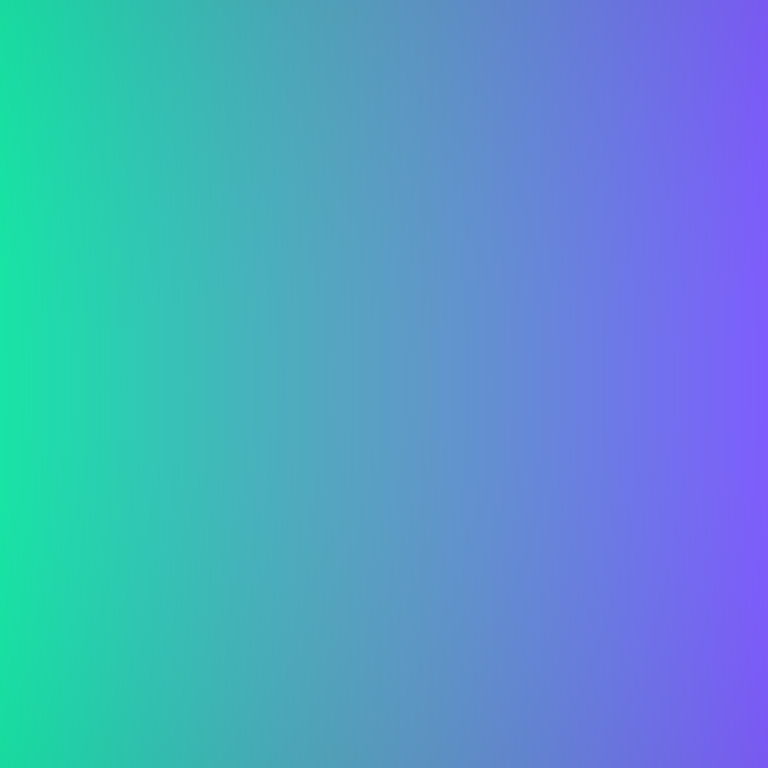
Abstract light effect, smooth gradient from vibrant green to soft purple, calm atmosphere, diffuse light, no room, no furniture, no objects.